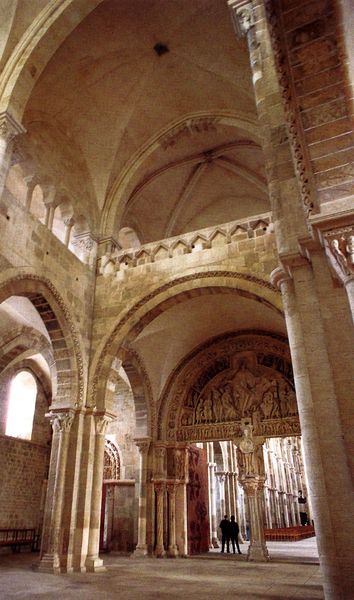
Titel: Ehemalige Abteikirche Sainte-Madeleine in Vézelay
Standort: Vézelay (EU - F - Burgund)
Schlagwörter: schatten, menschen, fenster, licht, pfeiler, säulen, gebäude, stein, kirche, innen, rund, balkon, ecke, bogen, empore, durchgang, stufen, tor, foto, bögen, fugen, gewölbe, dom, rippen, kreuzrippengewölbe, sandstein, gotisch, kreuzgewölbe, spitzbogen, romanisch, romaisch